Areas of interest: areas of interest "Long-distance Bus Station"
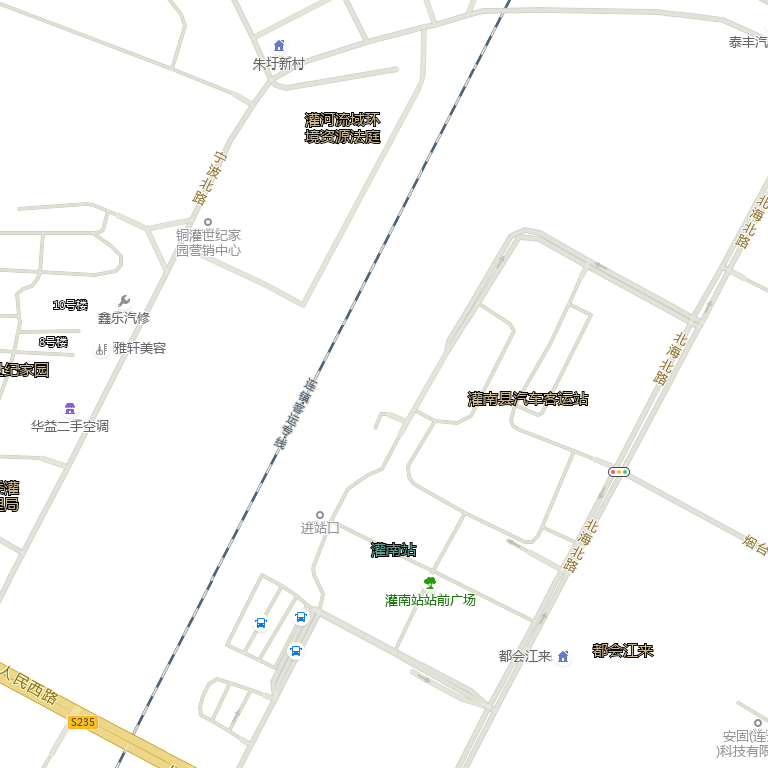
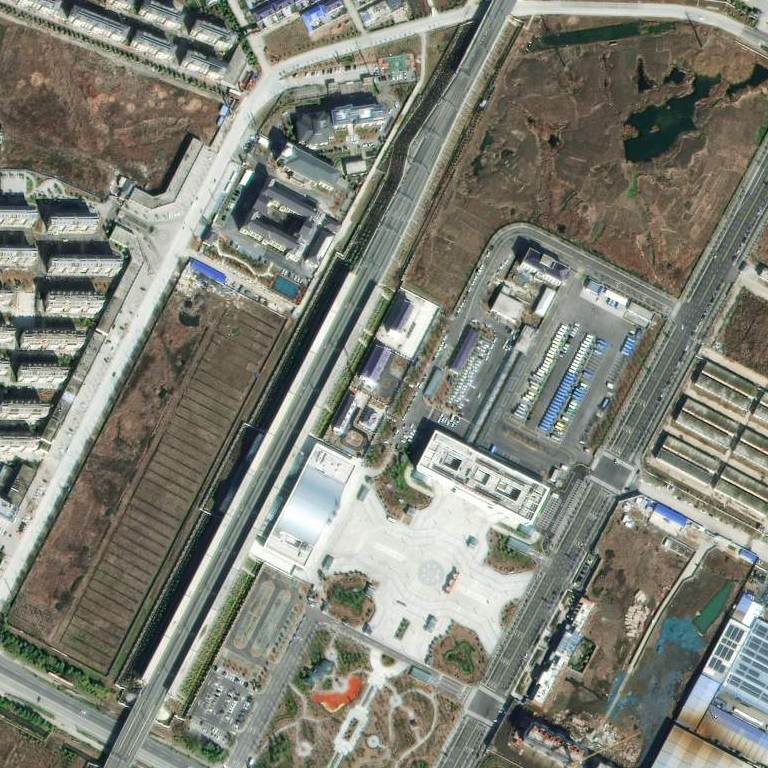